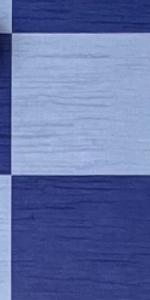
Label: Empty